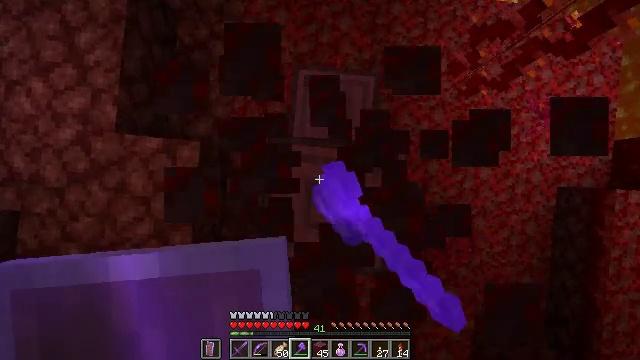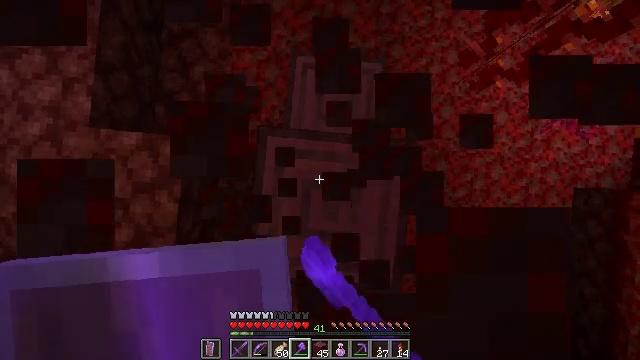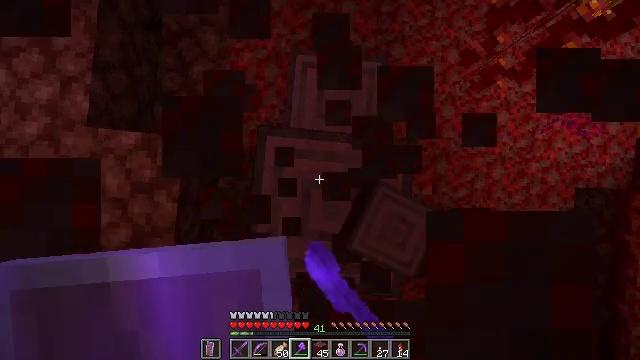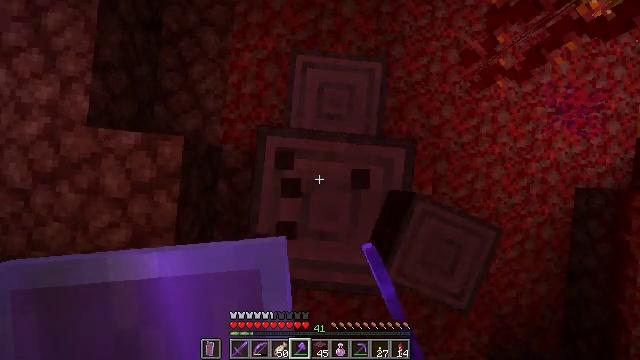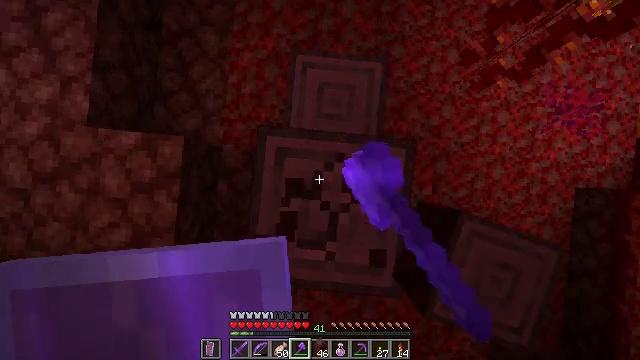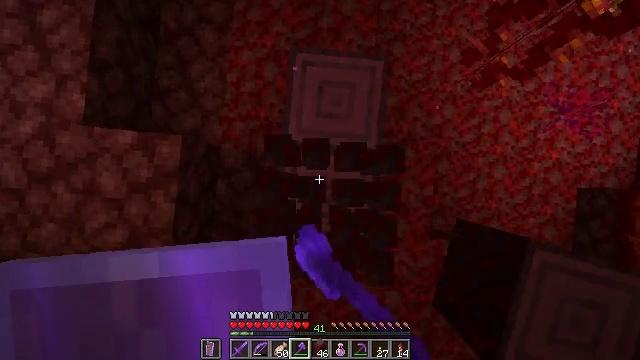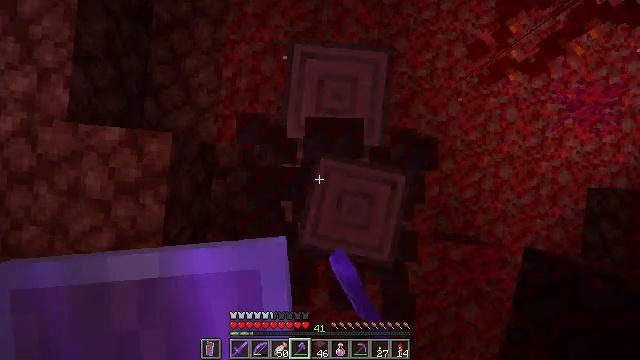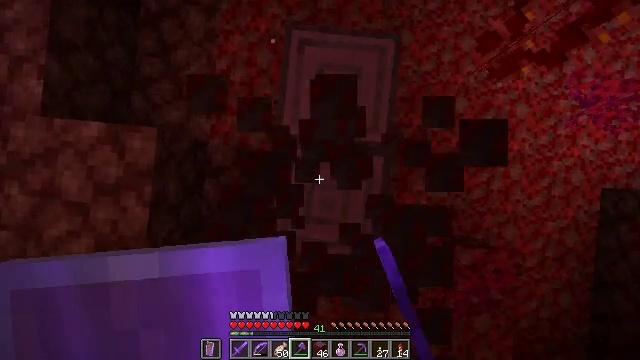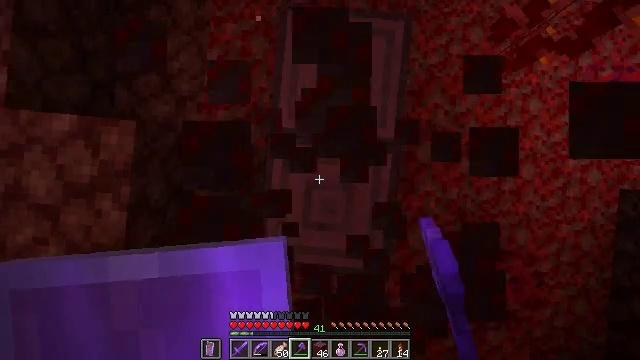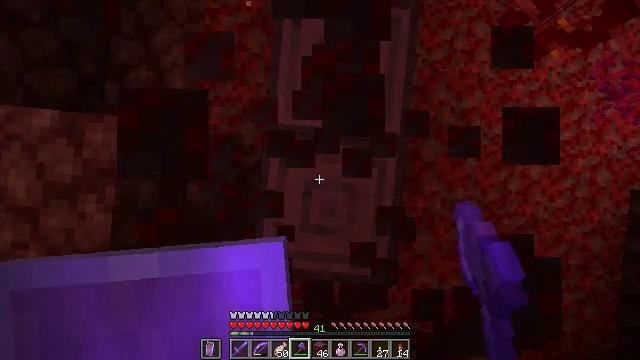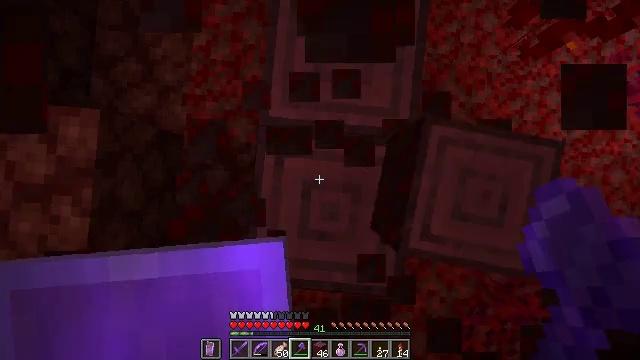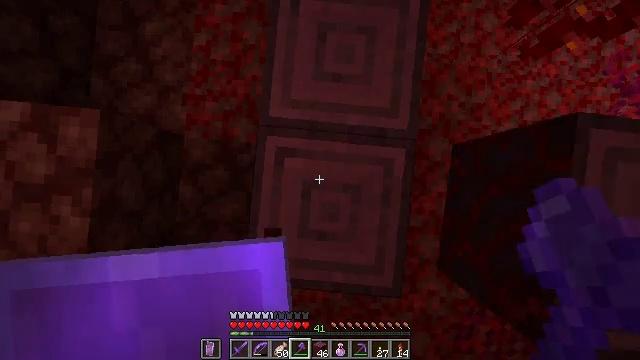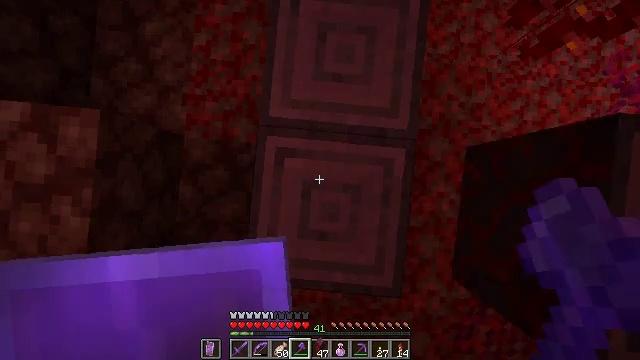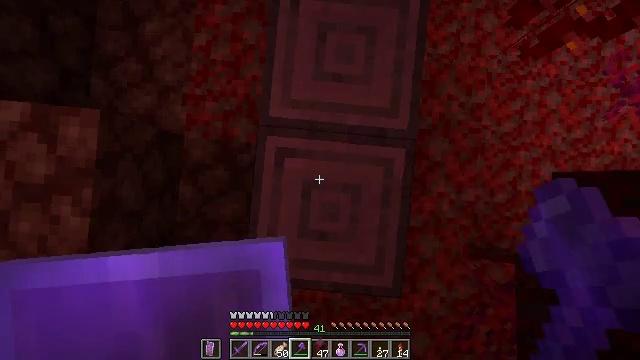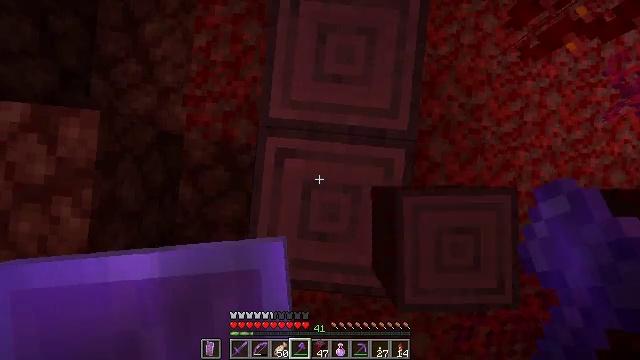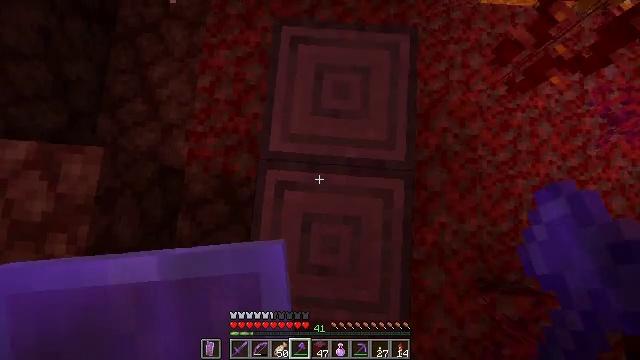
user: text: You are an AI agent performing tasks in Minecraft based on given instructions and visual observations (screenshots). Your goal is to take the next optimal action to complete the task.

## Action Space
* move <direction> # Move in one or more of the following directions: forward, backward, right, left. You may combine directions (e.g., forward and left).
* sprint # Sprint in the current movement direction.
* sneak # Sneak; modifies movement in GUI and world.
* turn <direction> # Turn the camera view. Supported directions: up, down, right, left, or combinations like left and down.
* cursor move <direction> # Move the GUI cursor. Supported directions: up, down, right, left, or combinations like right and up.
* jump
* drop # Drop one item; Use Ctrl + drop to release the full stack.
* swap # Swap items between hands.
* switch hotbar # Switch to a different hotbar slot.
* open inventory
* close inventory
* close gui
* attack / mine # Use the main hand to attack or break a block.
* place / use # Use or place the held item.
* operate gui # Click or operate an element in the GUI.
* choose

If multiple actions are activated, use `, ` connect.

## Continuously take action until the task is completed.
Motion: motion action
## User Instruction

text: Collect crimson stem for building materials.
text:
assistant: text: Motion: attack / mine
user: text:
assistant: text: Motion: attack / mine
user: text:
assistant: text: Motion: attack / mine
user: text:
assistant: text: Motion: attack / mine
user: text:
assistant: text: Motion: attack / mine
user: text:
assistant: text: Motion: attack / mine
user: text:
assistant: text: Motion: no_op
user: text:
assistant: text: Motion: no_op
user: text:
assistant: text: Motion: no_op
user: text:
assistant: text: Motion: no_op
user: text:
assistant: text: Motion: no_op
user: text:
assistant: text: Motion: no_op
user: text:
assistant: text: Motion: no_op
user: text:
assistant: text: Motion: no_op
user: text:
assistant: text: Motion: turn right and up
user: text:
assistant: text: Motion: turn right and up
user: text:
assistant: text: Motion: turn right and up
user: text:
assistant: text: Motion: turn up
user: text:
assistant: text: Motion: no_op
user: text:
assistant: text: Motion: attack / mine
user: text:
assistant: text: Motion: attack / mine
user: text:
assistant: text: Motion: attack / mine
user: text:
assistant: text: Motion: turn down, attack / mine
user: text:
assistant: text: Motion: turn down, attack / mine
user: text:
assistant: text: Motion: turn down, attack / mine
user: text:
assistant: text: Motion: turn down, attack / mine
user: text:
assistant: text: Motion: turn down, attack / mine
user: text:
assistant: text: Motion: turn down, attack / mine
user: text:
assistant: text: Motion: turn down, attack / mine
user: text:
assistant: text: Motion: attack / mine